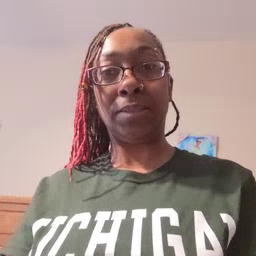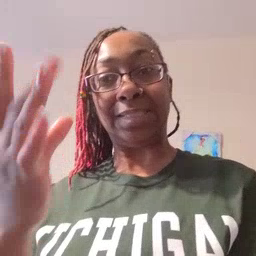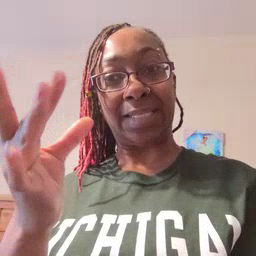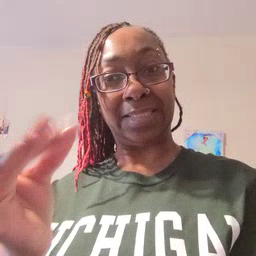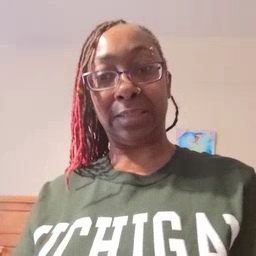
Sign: sticky